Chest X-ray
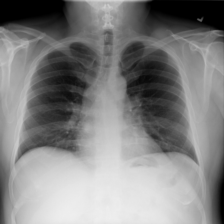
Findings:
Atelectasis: negative
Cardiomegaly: negative
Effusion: negative
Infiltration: negative
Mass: negative
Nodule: negative
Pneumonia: negative
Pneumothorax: negative
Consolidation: negative
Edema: negative
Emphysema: negative
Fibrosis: negative
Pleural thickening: negative
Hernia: negative